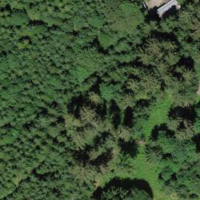
EUNIS habitat code: 44
Species observed at this site:
Ficedula hypoleuca